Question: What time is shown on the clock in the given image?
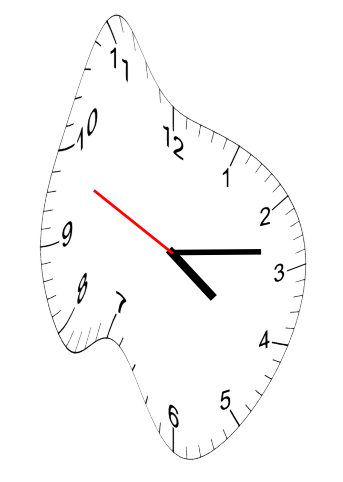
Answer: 04:13:49